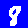
Digit: 8